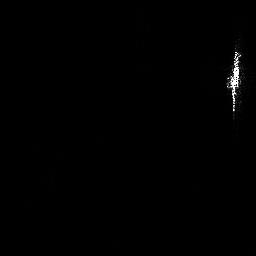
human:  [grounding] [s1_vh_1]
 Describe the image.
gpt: In the satellite image, there is  <ref>1 medium ship </ref> <box>[[87, 14, 93, 45, 0]]</box> located at right.